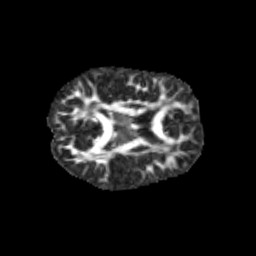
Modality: FA
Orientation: axial
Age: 10
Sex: male
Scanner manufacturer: siemens
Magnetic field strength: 3 T
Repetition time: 3.8 s
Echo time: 0.07 s